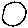
Label: circle